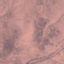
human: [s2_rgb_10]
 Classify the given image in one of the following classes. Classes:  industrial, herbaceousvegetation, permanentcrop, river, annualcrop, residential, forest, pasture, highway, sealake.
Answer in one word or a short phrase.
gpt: HerbaceousVegetation